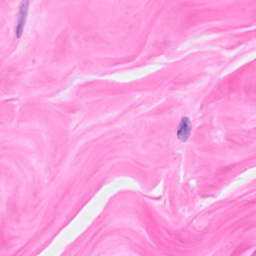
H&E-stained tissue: Breast